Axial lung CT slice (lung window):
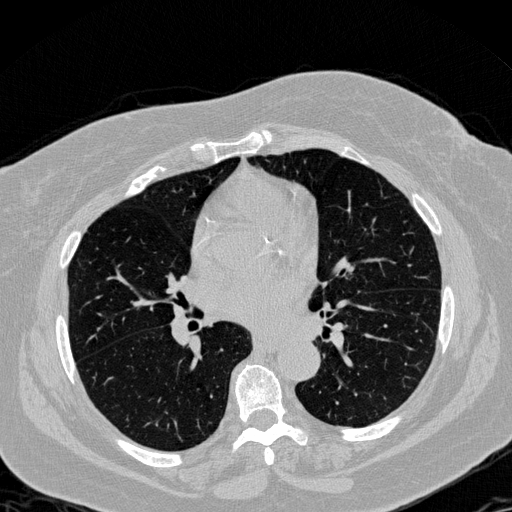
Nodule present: no